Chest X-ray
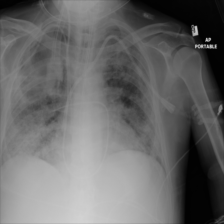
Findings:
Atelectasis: negative
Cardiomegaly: negative
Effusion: negative
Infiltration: negative
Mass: negative
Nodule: negative
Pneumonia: negative
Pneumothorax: negative
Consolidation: negative
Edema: negative
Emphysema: negative
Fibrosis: negative
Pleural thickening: negative
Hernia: negative